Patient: sex M, age 54
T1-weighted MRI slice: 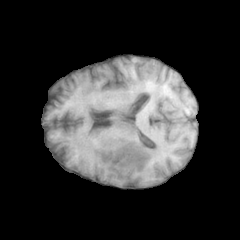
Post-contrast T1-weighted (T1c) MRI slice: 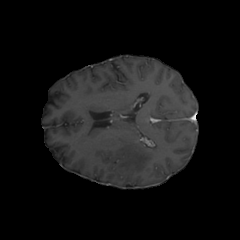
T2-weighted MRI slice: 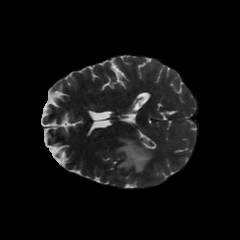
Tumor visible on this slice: yes
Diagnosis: Glioblastoma, IDH-wildtype
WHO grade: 4